Question: I used the following Access VBA code to open four different excel workbooks in a loop while I need to edit the excel data and then update the Access table through recordset.
'''
xl.Application.DisplayAlerts = False
Set wb = xl.Workbooks.Open(fileName, ReadOnly = True, editable = True, notify = False)
Set ws = wb.Sheets("Sheet1")
Set ws2 = wb.Worksheets.Add
cn.Open "Provider=Microsoft.ACE.OLEDB.12.0;Data Source=" & fileName & ";Extended Properties=""Excel 8.0;HDR=YES;IMEX=1;"";"
'''
*****Other Codes******
'''
wb.Close savechanges:=False
Set wb = Nothing
Set xlc = Nothing
Set ws = Nothing
Set ws2 = Nothing
Set xl = Nothing
rs.Close
Set rs = Nothing
cn.Close
Set cn = Nothing
'''
However, even though I close the excel file without saving for all the four files, I still receive the following notice after the full loop.

with 'Set wb = xl.Workbooks.Open(fileName, ReadOnly = True, editable = True, notify = False)', I was still not able to turn off the notice.
PS. I did not receive the read-write notification for all the four files, normally one or two, which really confused me.
Any recommendations for solving the issue?
Thanks in advance for all the help!
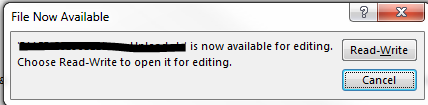
Answer: You can't manually control garbage collection in VBA but you can structure your data so that garbage collection is more predictable. The first thing I recommend is to place the Excel inter-op code in to it's own procedure that is called from your main loop. The reason is that when the procedure ends, the garbage collection will occur. Next time the loop calls the open procedure you will be working with a fresh set of object handles, instead of recycling the objects as you are currently doing. If you do it this way you never have to set your objects to nothing because they are destroyed as they go out of scope at the end of the procedure. Just be sure to always use local variables.
In order to do this without closing and opening Excel repetitively you need to get a handle on the currently running Excel instance. That is provided by the 'GetExcelApp' procedure below.
EXAMPLE:
'''
Private Sub YourMainLoop()
For Each fileName in fileNames
ProcessExcelData fileName
Next fileName
End Sub
Private Sub ProcessExcelData(ByVal fileName as String)
Dim xl As Object
Set xl = GetExcelApp
xl.Application.DisplayAlerts = False
Set wb = xl.Workbooks.Open(fileName, ReadOnly = True, editable = True, notify = False)
Set ws = wb.Sheets("Sheet1")
Set ws2 = wb.Worksheets.Add
cn.Open "Provider=Microsoft.ACE.OLEDB.12.0;Data Source=" & fileName & ";Extended Properties=""Excel 8.0;HDR=YES;IMEX=1;"";"
' Process the data, blah blah blah
wb.Close savechanges:=False
rs.Close
cn.Close
End Sub
Public Function GetExcelApp() As Object
' Returns open excel instance.
' If it doesn't exist, creates one to return
On Error GoTo ErrHandler
Const ERR_APP_NOTRUNNING As Long = 429
Set GetExcelApp = GetObject(, "Excel.Application")
CleanExit:
Exit Function
ErrHandler:
If Err.number = ERR_APP_NOTRUNNING Then
Set GetExcelApp = CreateObject("Excel.Application")
Resume CleanExit
Else
ShowErrorMessageBox
End If
End Function
'''